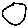
Label: circle